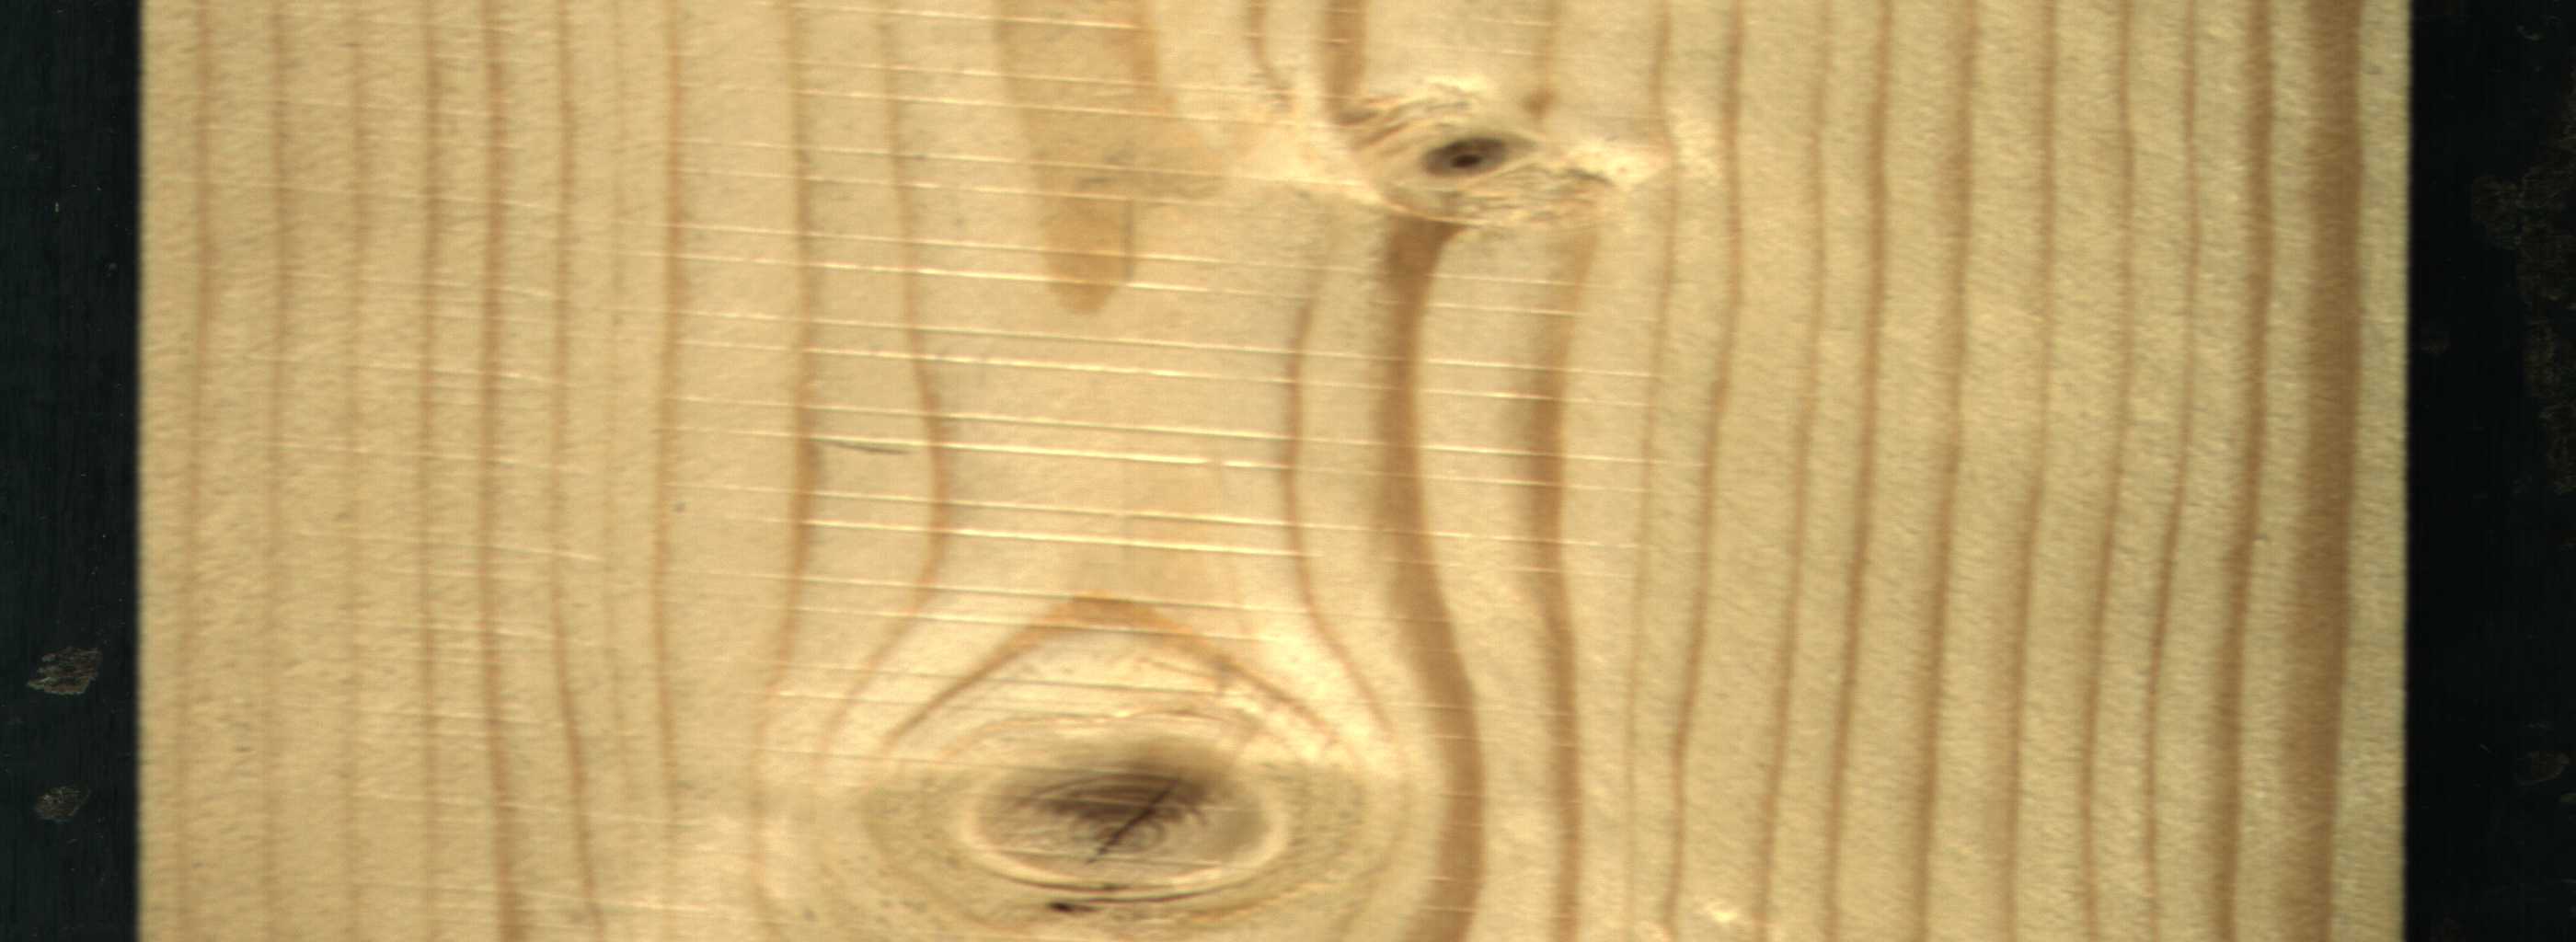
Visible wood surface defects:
knot_with_crack
Live_Knot